Aerial crown-view tile of a tropical tree (Barro Colorado Island, Panama), acquired 20241216:
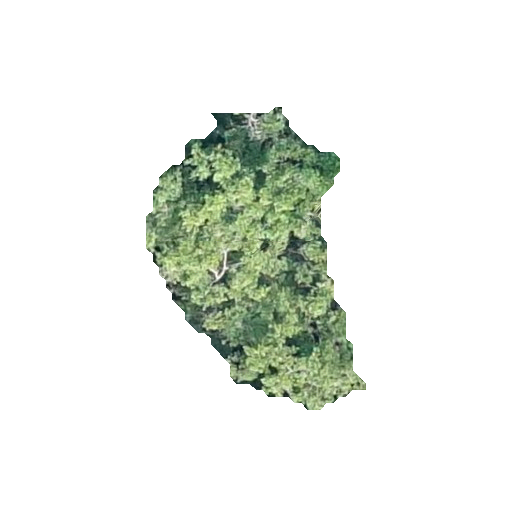
Species: Brosimum alicastrum
GBIF accepted scientific name: Brosimum alicastrum
Crown area: 60.264 m²